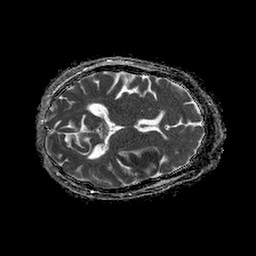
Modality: ADC
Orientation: axial
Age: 57
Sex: female
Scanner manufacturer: philips
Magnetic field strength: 1.5 T
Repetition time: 4.6 s
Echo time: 0.08631 s